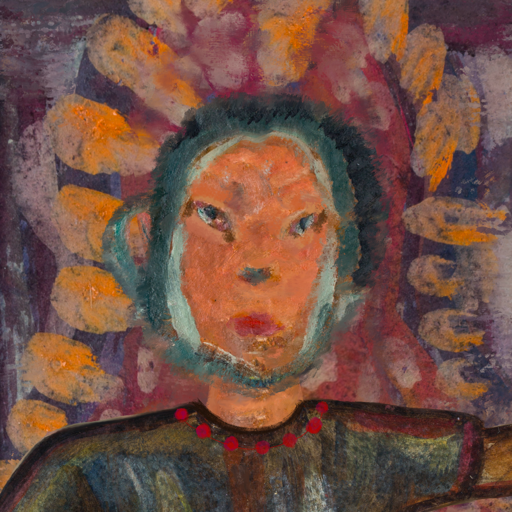
Background: Doll, Head And Neck Front: Boggyland, Face Front: Boggyland, Bust: Mosgoul, Hair Front: Boggyland, Head Accessory: Blank, Second Necklace: Blank, Necklace: Irani_3, Baby: Blank